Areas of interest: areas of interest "Fuzhou Xiyuan Driving School"
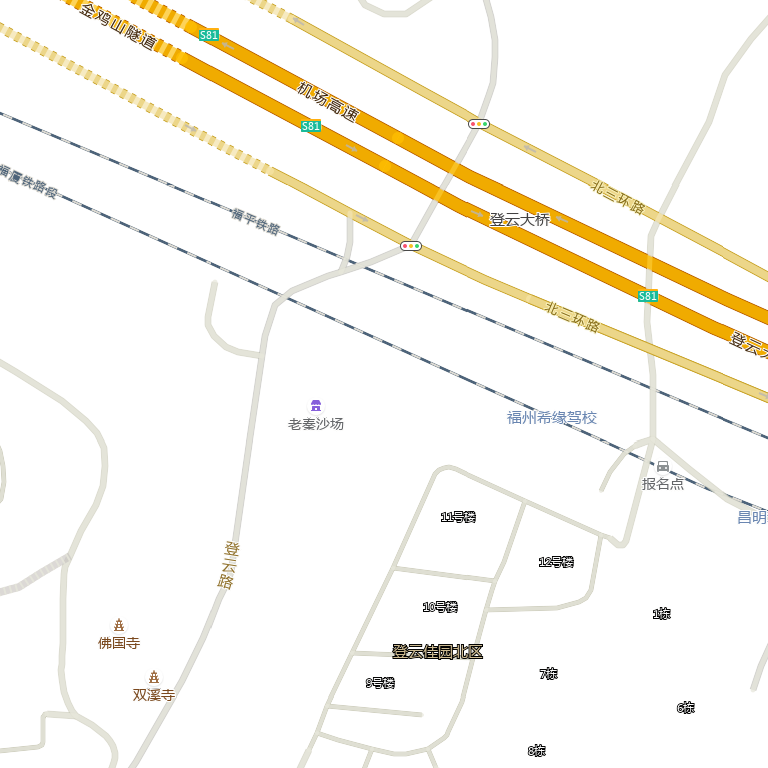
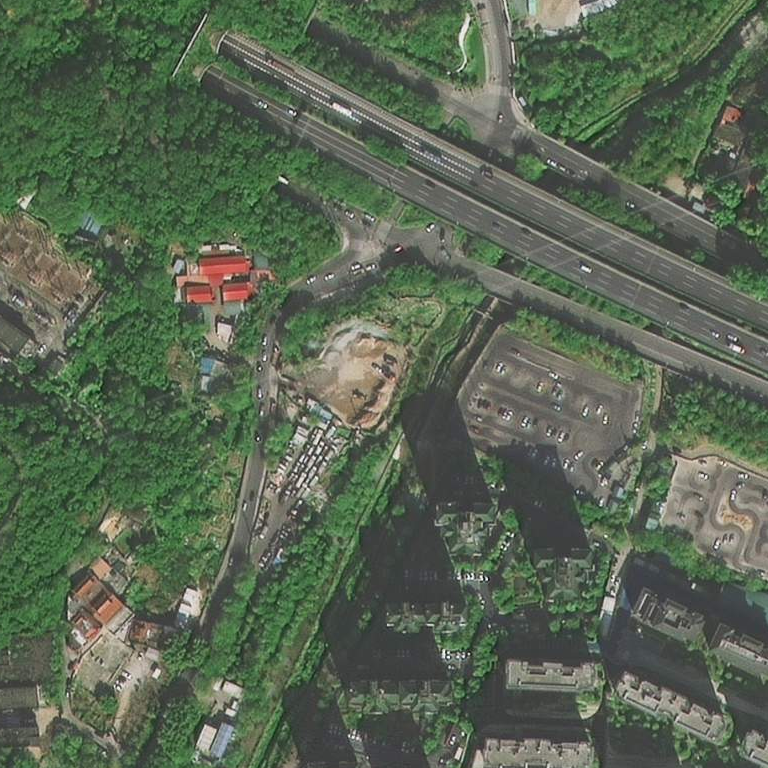